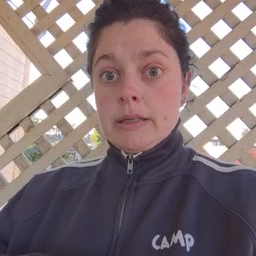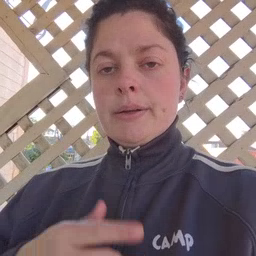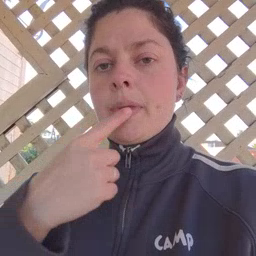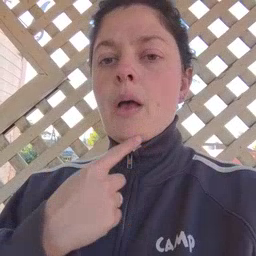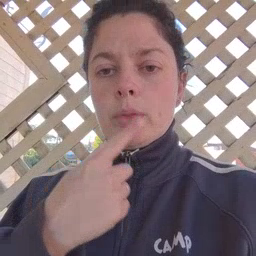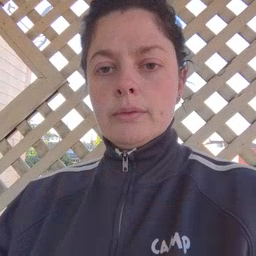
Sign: mouth